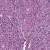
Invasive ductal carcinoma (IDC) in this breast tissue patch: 1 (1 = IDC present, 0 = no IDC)